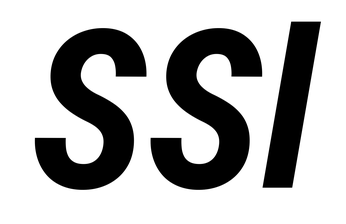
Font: Roboto-Italic_Condensed_Bold_Italic